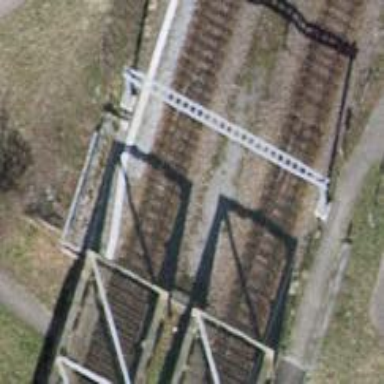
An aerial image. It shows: Railway track with contact line for electrification.